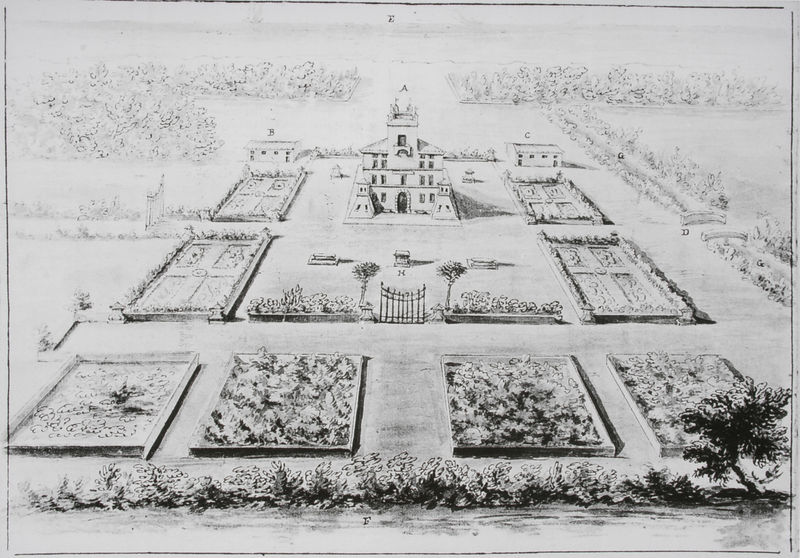
Titel: Blick auf die Villa Sacchetti-Chigi, Castelfusano
Künstler: Pier Leone Ghezzi
Standort: London
Institution: Courtauld Institute Galleries, Blunt Collection
Schlagwörter: baum, feder, laub, weiß, bäume, landschaft, blumen, fenster, frankreich, grau, hintergrund, schwarz, skizze, straße, zeichnung, anlage, gebäude, haus, park, parkanlage, rasen, schloss, weg, zaun, architektur, barock, ast, felder, ferne, gräser, horizont, häuser, natur, weite, brücke, busch, büsche, gebüsch, gitter, kirche, sträucher, wege, pflanze, pflanzen, turm, umrandung, garten, sommer, papier, ansicht, perspektive, mauer, grafik, graphik, hecke, hütten, bank, vogelperspektive, fluß, symmetrie, zahlen, baumkrone, tor, aufsicht, rechtecke, symetrie, eingang, tusche, innenhof, rechteck, türmchen, türme, festung, druck, schwarzweiss, stich, buchstaben, beschriftung, entwurf, quadrate, tore, villa, geometrisch, kreuze, pforte, grab, mauern, residenz, strassen, beet, beete, rabatte, parterre, plan, grundstück, viereckig, pavillon, bepflanzung, einfassung, mausoleum, geometrie, quadrat, viereck, netz, englisch, labyrinth, jagdschloss, versailles, barockgarten, gartenanlage, schlosspark, belvedere, hecken, planung, gartenplan, luftbild, blumenbeete, umgebung, rabatten, landschaftsarchitektur, genordet, gartentor, garte, bukett, törchen, bände, pflnazen, verwaschen, zahm, nge, beetumrandung, gezähmt, labyrith, benordet, nach norden, f, weege, bnke, plan garten